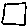
Label: square